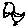
Label: bird